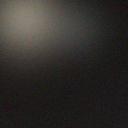
Screen state: off